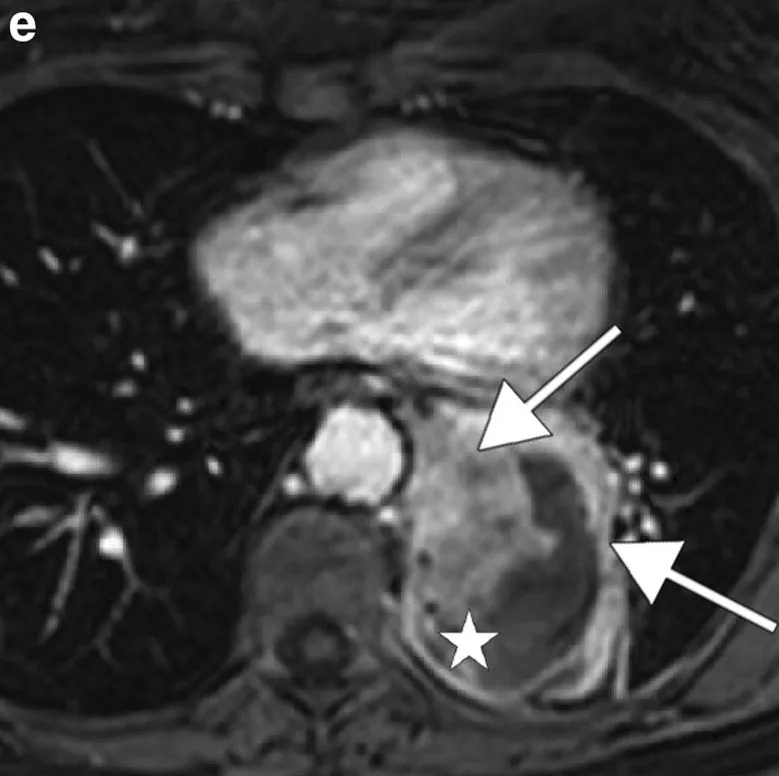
CT scan and MRI performed 6 months after endoprosthesis placement show a large lateral aortic tumor mass (white stars) with a progressive contrast enhancement (white arrows). Portal phase.
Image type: radiology (mri)